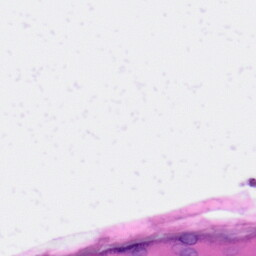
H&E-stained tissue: Skin